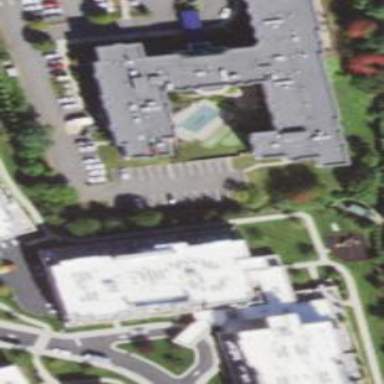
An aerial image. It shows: Nursing home building.